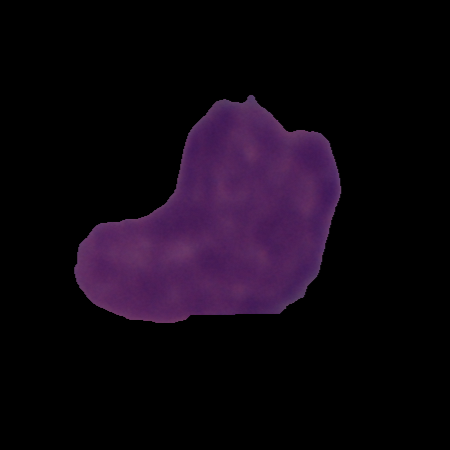
Label: cancer